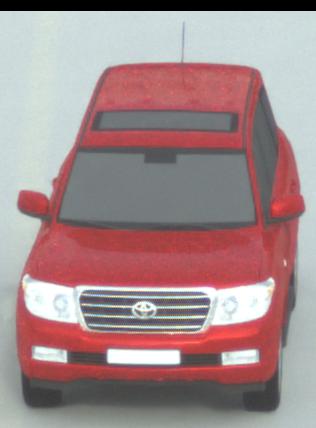
Make: Toyota
Model: Land Cruiser V8 4.7
Detailed model: Land Cruiser V8 (J20)
Model produced from: 2008/03
Model produced until: 2009/11
Doors: 5
Color: red
Road condition: dry road
Daytime: morning or afternoon
Contrast: low contrast